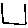
Label: square